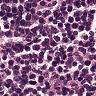
Metastatic tissue present: no